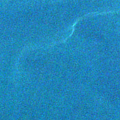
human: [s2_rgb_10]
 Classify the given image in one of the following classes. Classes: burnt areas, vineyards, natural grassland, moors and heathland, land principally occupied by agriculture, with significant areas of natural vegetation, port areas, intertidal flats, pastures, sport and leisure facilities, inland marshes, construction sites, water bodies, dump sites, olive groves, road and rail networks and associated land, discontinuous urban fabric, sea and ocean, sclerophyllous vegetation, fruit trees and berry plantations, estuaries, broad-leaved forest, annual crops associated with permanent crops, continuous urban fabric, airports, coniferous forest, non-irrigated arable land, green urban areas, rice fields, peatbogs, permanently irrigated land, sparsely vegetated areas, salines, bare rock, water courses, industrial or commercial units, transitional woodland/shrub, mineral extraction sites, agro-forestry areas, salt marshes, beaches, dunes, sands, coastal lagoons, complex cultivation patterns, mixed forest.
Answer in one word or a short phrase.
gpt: sea and ocean